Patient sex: M
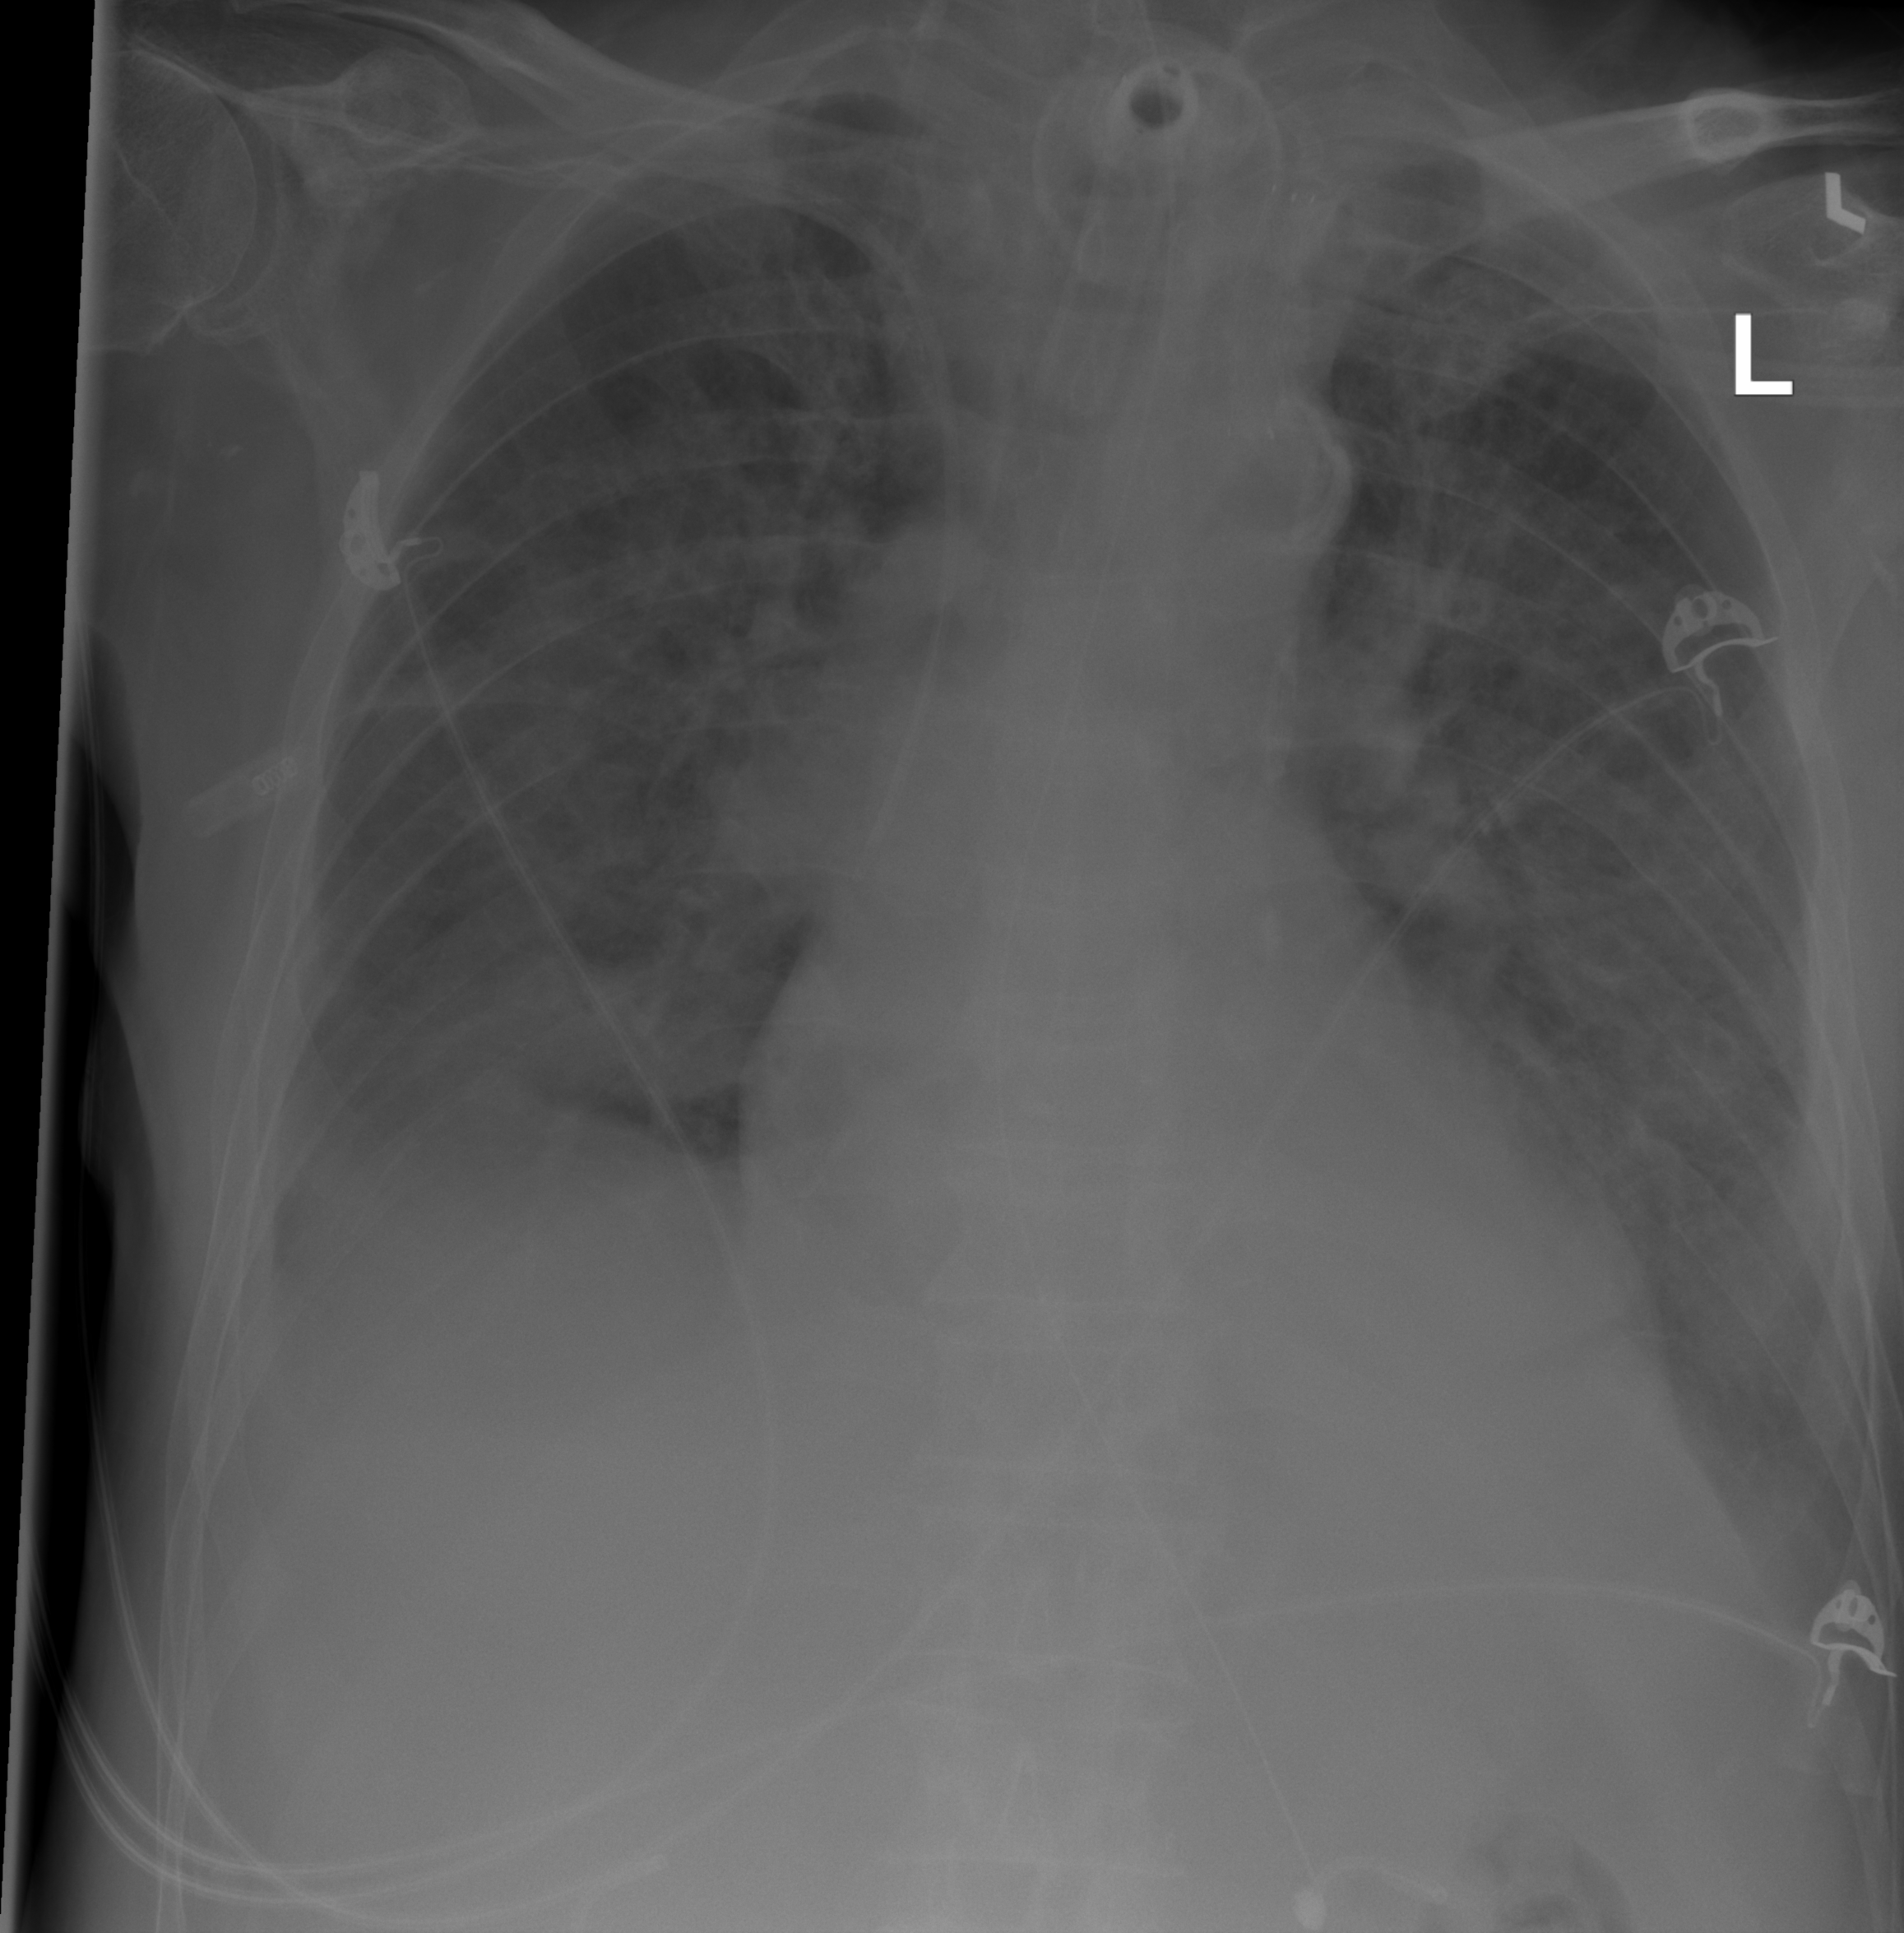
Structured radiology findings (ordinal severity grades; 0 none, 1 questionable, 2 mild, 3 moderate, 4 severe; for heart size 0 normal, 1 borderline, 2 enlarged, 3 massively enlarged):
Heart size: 2
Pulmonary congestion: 3
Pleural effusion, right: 3
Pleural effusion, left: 2
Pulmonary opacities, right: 2
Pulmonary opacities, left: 2
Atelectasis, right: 2
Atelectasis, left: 2